Question: I am trying to create a log in box which should look like this  Here is my code.
'''
<html>
<head>
<title>Login Page</title>
<script type="javascript" src="js/login.js"></script>
<link rel="stylesheet" type="text/css" href="style.css" />
</head>
<body>
<div class="logo">
<img src="images/logo.gif"/>
</div>
<div class="line">
</div>
<div class="loginImage">
<img src="images/login_banner.jpg" />
</div>
<div class="loginTop">
<img src="images/log_top.gif" />
</div>
<div class="loginBox">
<br/>
<div class="innerLogin">
<text>Secure Login</text>
<br/><br/>
<img src="images/field_top.gif" />
<div class="innerLoginBox">
<br/>
<div class="loginControls">
Login Id
<div style="position:relative;top:15px;">
<input type="text" name="txtLogin" />
</div>
<div style="position:relative;top:30px;">
Password
</div>
<div style="position:relative;top:36px;">
<input type="password" name="txtPass" / >
</div>
<div style="position:relative;top:45px;">
<input type="button" value="Log In" />
</div>
</div>
</div>
<img src="images/field_bottom.gif" />
</div>
</div>
<div class="loginBottom">
<img src="images/log_bottom.gif" />
</div>
</body>
</html>
'''
'''
.logo
{
position:absolute;
top:15px;
left:80px;
}
.line{
position:absolute;
top:65px;
left:80px;
width:955px;
height:5;
background:#B60548;
}
.loginImage
{
position:absolute;
top:85px;
left:80px;
}
.loginTop
{
position:absolute;
top:85px;
left:770px;
}
.loginBottom
{
position:relative;
top:339px;
left:762px;
}
.loginBox
{
position:absolute;
top:88px;
left:770px;
background-color:#E5E5E5;
width:255px;
}
.innerLogin
{
position:relative;
left:15px;
}
.innerLoginBox
{
position:relative;
background-color:white;
width:226px;
}
.loginControls
{
position:relative;
left:10px;
}
text
{
color:#A4003F;
font: bold 16px Arial,Helvetica,sans-serif;
}
'''
I don't know what's wrong with my html code. Can some one point me in a right direction ?Thanks.
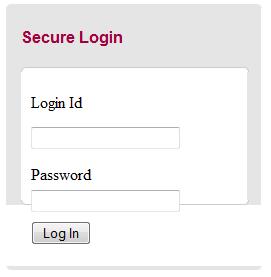
Answer: Remove 'position:relative;' and 'top:xx;' then replace with 'padding-top:xx'
'''
<div class="loginControls"> Login Id
<div style="padding-top:10px">
<input type="text" name="txtLogin" />
</div>
<div style="padding-top:10px"> Password </div>
<div style="padding-top:10px">
<input type="password" name="txtPass" />
</div>
<div style="padding-top:10px">
<input type="button" value="Log In" />
</div>
</div>
'''